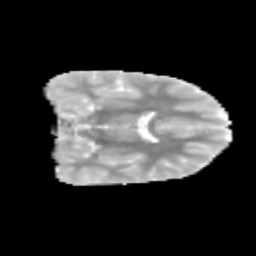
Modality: MD
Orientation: coronal
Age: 10
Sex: male
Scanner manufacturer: siemens
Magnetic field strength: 3 T
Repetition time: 3.8 s
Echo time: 0.07 s